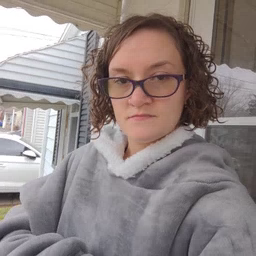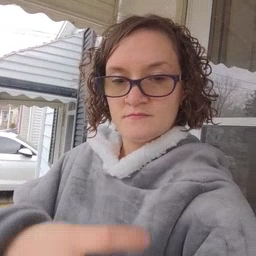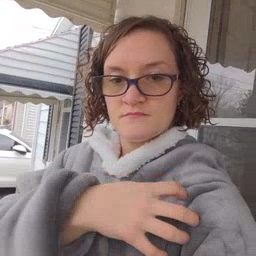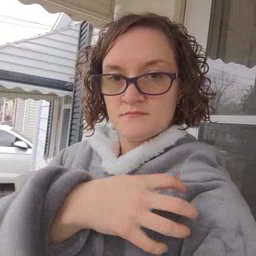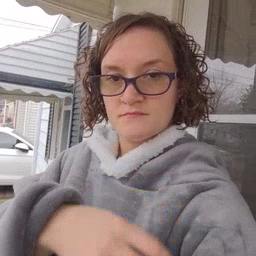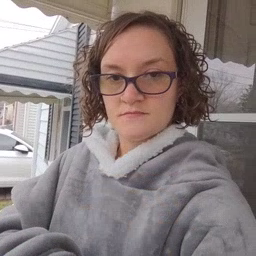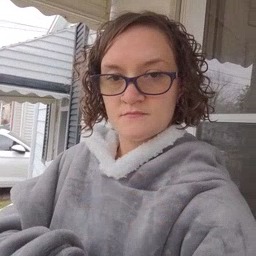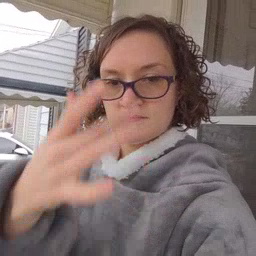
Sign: police